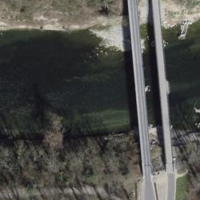
EUNIS habitat code: 15
Species observed at this site:
Plantago major